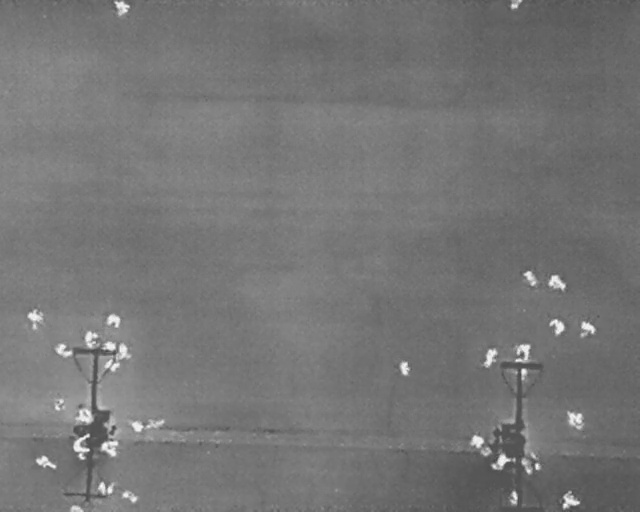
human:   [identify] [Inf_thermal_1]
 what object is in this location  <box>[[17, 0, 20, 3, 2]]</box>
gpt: <ref>1 medium person at the top left</ref>

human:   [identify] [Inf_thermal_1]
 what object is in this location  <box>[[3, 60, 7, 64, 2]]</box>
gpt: <ref>1 large person at the left</ref>

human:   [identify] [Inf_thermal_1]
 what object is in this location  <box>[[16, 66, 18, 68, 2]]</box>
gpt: <ref>1 small person at the left</ref>